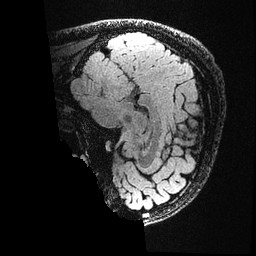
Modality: FLAIR
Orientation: sagittal
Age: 23
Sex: male
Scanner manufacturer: ge
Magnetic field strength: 3 T
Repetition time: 4.802 s
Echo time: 0.1167 s